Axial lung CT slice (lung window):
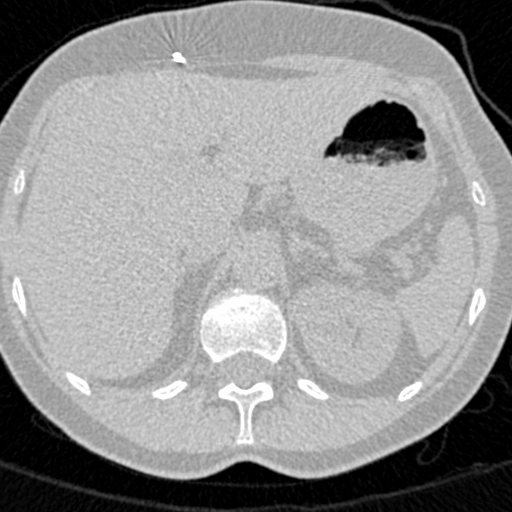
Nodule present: no